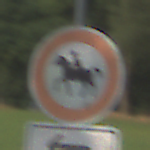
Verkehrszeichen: VerbotReiter
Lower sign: RichtungsangabeDurchPfeile2
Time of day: SunriseSunset
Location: Outdoor (Nature)
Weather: PartlyCloudy
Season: NotSpecified
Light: Natural